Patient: sex M, age 77
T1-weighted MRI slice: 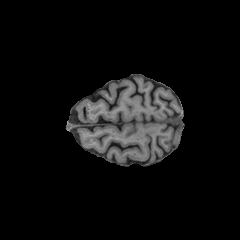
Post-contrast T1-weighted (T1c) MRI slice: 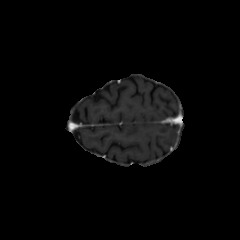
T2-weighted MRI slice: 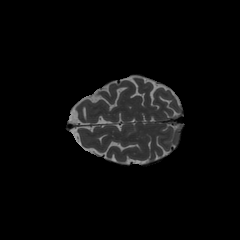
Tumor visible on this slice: no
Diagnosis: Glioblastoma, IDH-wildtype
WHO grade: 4